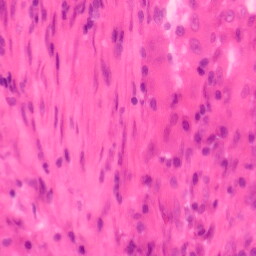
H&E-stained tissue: Colon